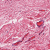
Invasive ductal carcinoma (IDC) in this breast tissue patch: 0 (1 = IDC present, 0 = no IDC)